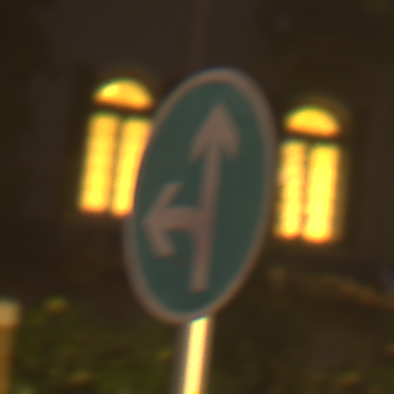
Verkehrszeichen: VorgeschriebeneFahrtrichtungGeradeausOderLinks
Umgebung: Outdoor, Urban
Tageszeit: Night
Wetter: Clear
Licht: Artificial
Jahreszeit: NotSpecified
Kontrast: HighContrast